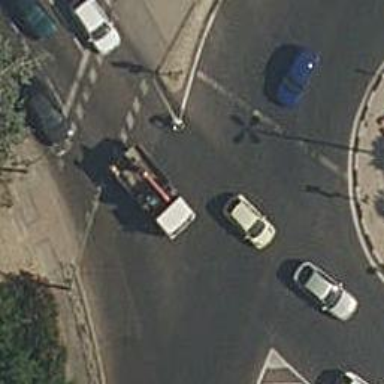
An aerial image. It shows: Road with traffic signals.